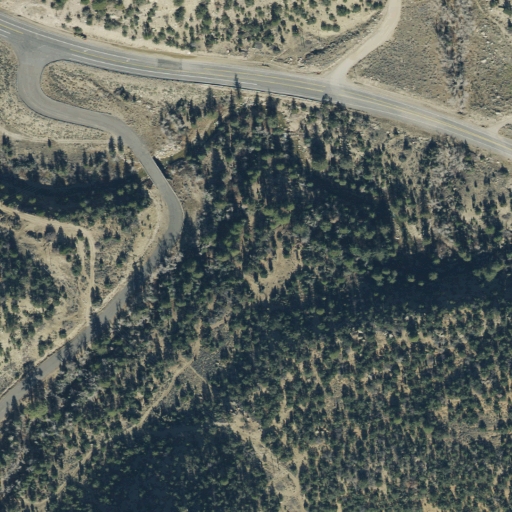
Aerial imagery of valley in Utah named Rilda Canyon containing evergreen forest, open development, low intensity development, shrub, medium intensity development, and high intensity development